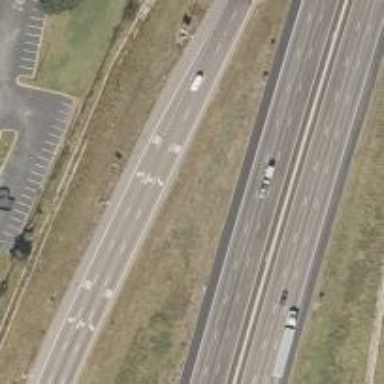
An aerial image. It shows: Asphalt motorway link.